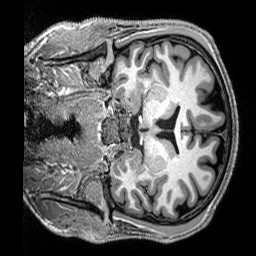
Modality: T1w
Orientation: coronal
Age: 26
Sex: male
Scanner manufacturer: siemens
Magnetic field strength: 3 T
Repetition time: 2.8 s
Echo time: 0.00212 s